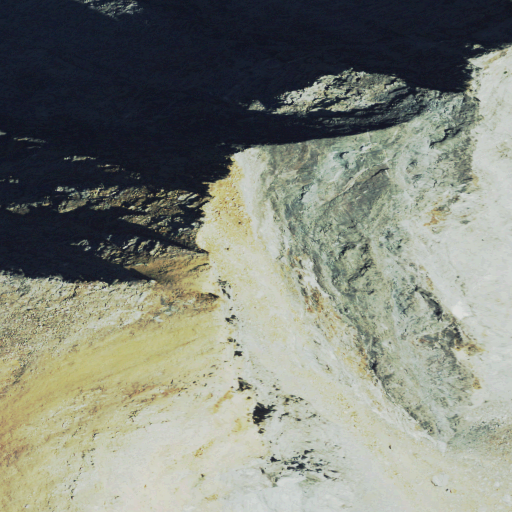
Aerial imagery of ridge(s) in Idaho named Duncan Ridge containing grassland, evergreen forest, snow, and barren land